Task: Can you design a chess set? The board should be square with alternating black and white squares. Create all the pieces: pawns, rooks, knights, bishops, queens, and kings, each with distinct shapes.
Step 4340:
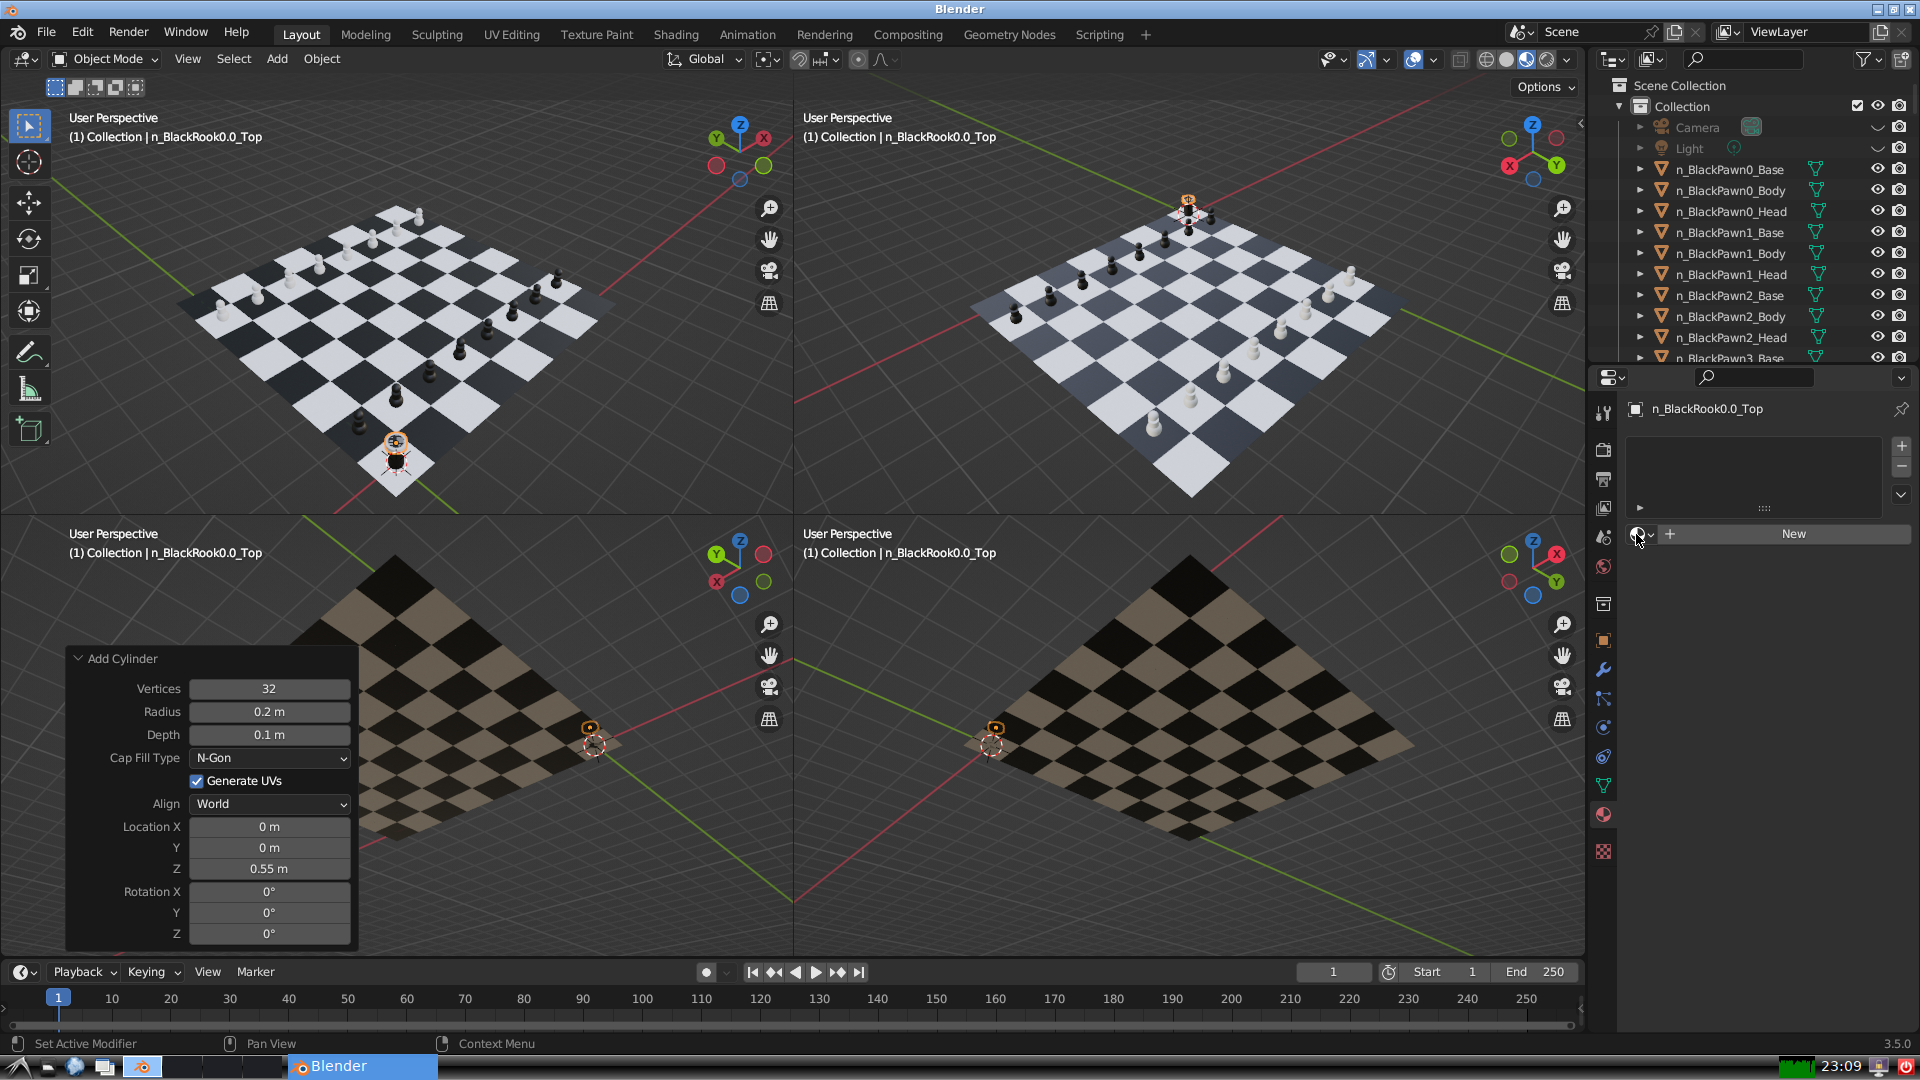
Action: click: no